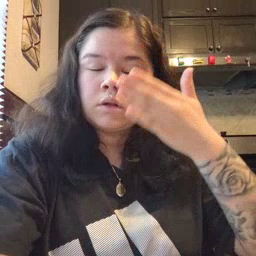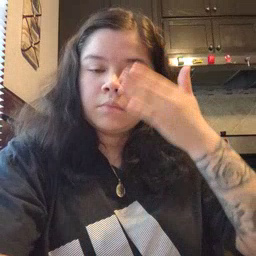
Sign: sleepy